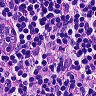
Metastatic tissue present: no